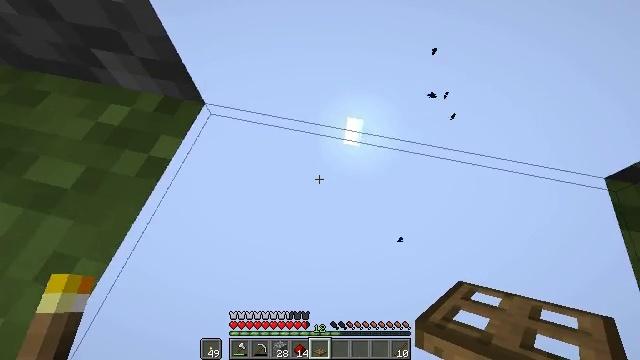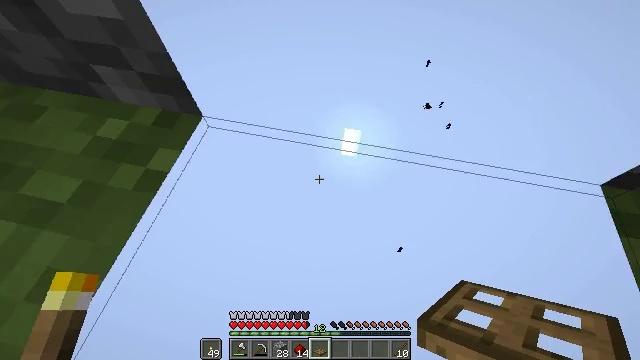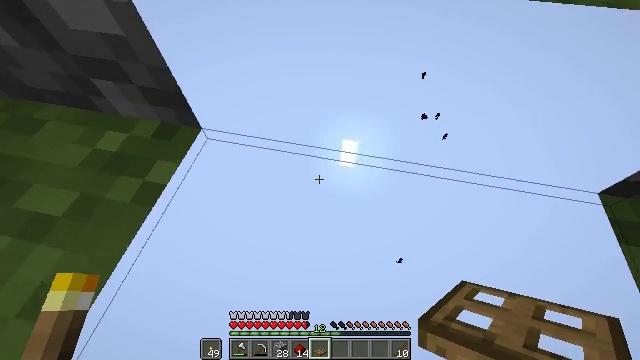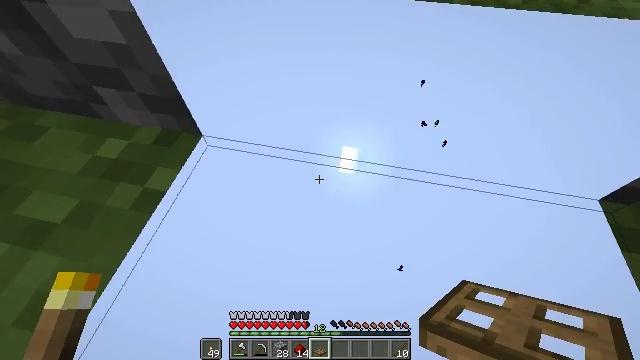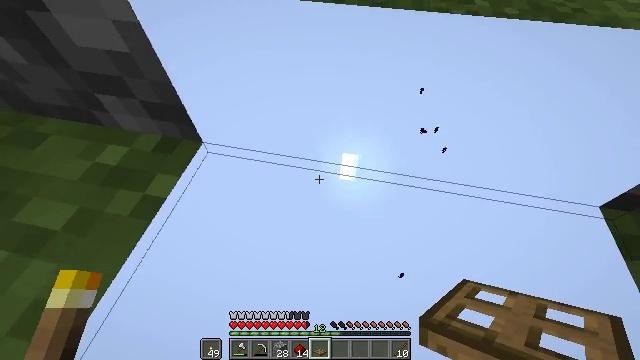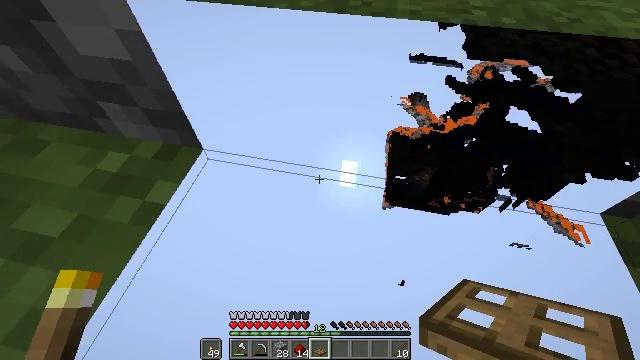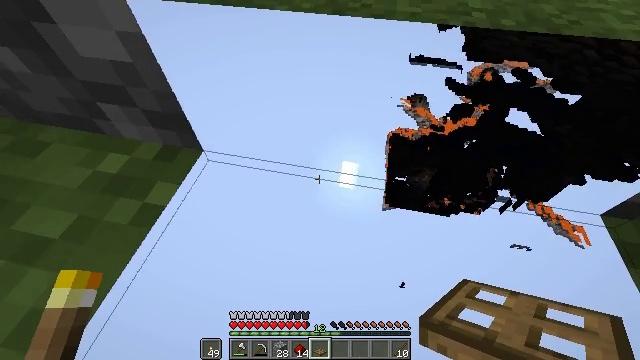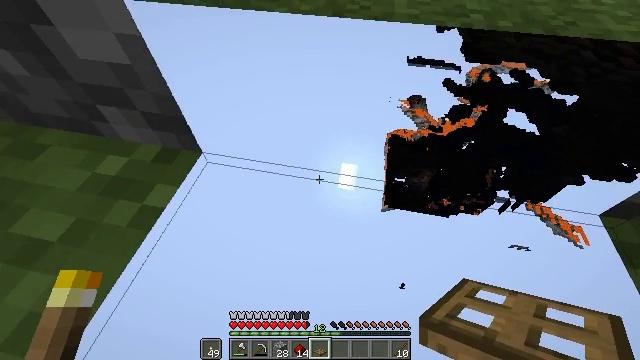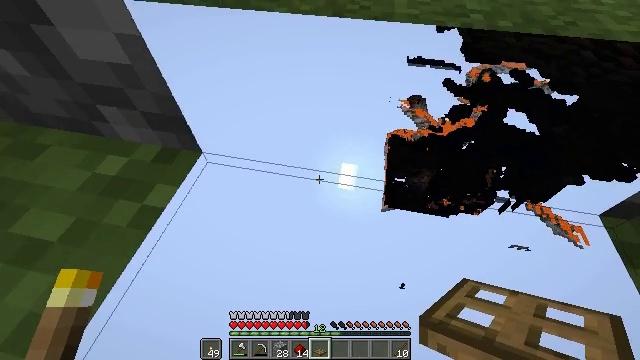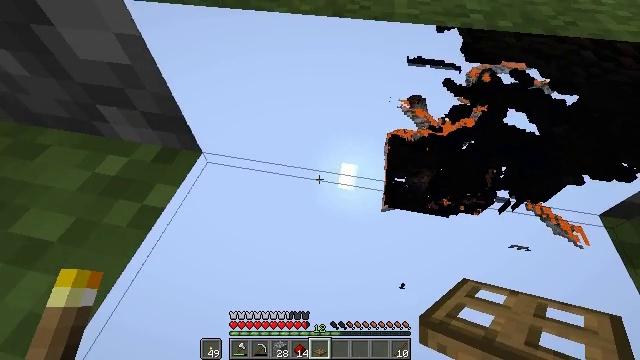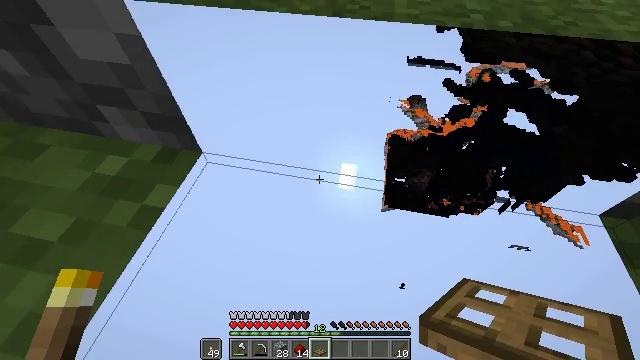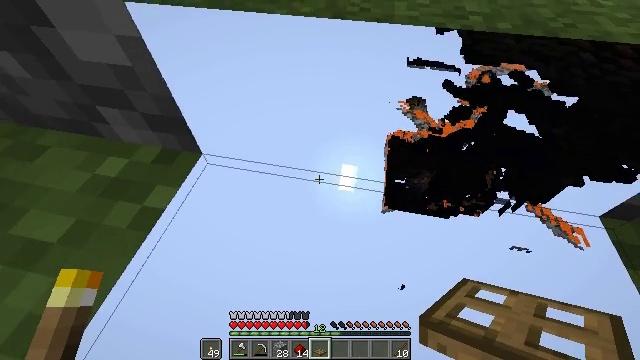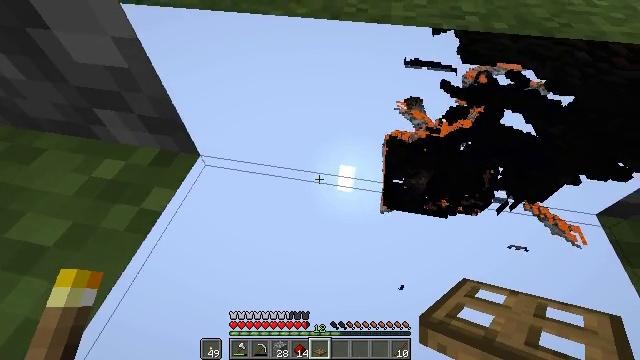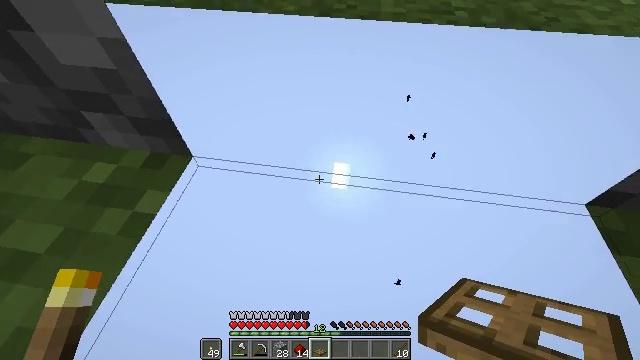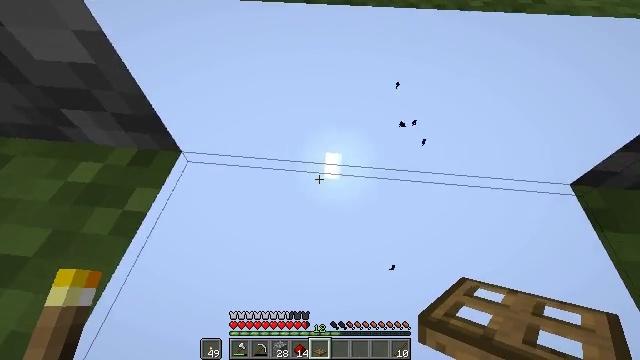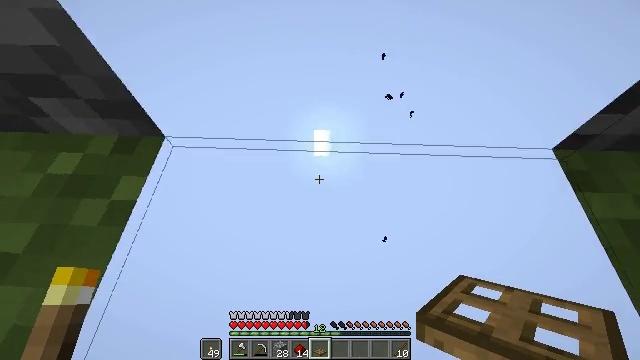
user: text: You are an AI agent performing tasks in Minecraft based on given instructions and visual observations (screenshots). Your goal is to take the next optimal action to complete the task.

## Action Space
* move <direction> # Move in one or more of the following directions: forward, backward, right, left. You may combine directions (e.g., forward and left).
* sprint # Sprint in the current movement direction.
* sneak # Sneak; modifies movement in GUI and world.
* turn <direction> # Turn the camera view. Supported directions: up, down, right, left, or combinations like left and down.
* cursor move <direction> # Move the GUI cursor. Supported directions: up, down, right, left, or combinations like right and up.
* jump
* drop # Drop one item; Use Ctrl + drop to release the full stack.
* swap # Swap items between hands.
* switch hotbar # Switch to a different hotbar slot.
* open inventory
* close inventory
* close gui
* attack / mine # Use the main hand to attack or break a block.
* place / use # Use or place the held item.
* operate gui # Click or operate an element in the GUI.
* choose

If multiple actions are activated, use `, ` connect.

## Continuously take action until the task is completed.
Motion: motion action
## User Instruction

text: Gather the composter from your farm.
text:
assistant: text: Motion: turn up
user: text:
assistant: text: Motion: turn up
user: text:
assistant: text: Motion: turn up
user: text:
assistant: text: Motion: turn up
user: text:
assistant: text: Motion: turn up
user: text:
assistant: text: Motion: no_op
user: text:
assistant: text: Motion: no_op
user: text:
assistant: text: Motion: no_op
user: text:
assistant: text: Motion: no_op
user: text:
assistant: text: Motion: no_op
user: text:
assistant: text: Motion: no_op
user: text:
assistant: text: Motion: no_op
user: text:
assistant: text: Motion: turn right
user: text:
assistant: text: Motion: turn right and down
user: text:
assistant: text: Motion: turn right and down
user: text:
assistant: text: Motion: turn down
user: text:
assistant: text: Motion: turn left and down
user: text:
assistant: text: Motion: turn left and down
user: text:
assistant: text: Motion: turn left
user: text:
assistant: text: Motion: no_op
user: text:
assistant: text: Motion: no_op
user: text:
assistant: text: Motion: no_op
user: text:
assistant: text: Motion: no_op
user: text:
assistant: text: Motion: no_op
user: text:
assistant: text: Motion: no_op
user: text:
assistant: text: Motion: no_op
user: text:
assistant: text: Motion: no_op
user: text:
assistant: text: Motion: no_op
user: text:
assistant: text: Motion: no_op
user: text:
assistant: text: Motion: no_op